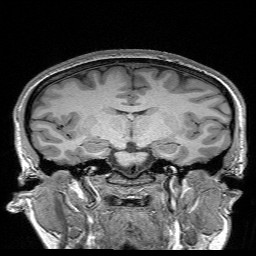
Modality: T1w
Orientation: sagittal
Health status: healthy
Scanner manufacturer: siemens
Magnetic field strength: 3 T